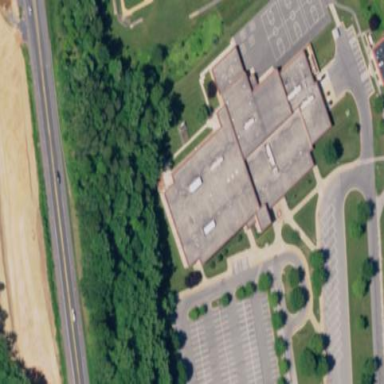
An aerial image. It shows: School building.